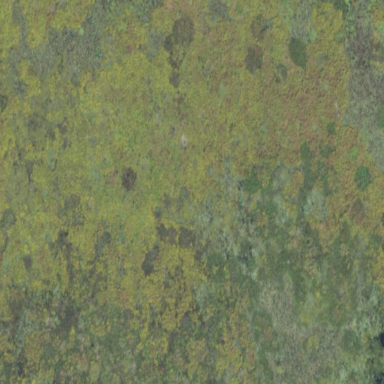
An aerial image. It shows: Swampy wetland area.